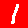
Digit: 1